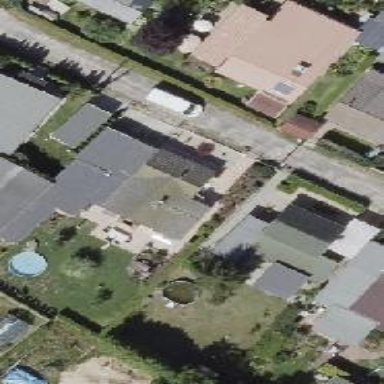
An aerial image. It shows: Detached building with gabled roof.